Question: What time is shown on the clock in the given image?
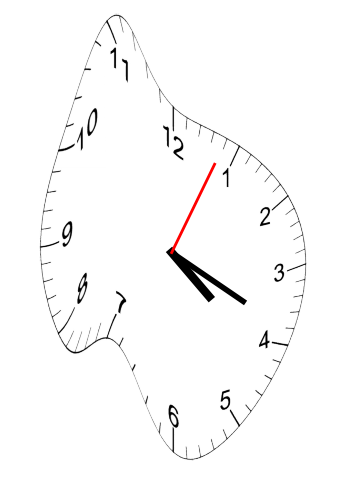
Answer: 04:19:04